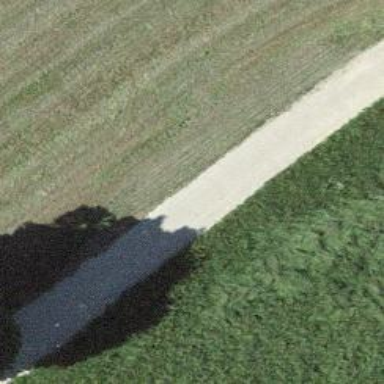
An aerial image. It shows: Grass track with grade5 tracktype.